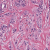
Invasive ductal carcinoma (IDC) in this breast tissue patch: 1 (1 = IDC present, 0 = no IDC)